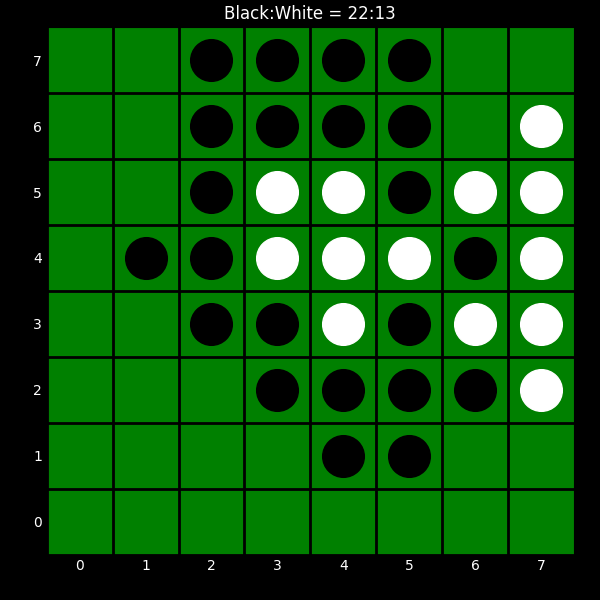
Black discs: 22
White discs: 13